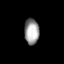
Tissue: skin
Cell type: Epithelial cells
Senescence score: 0.2741
Nuclear area (px): 372
Mean DAPI intensity: 155.884